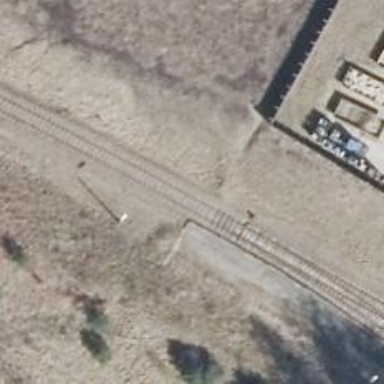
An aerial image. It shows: Railway switch with turnout to the right.